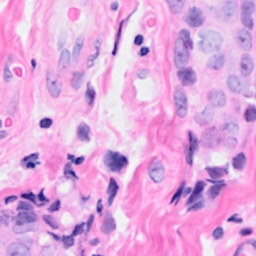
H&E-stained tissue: Breast